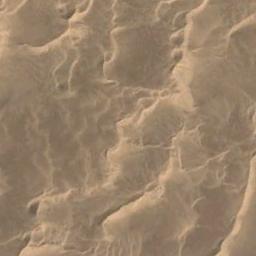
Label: desert